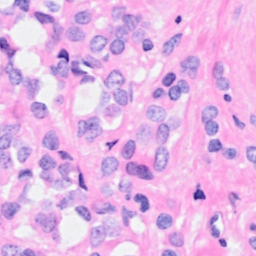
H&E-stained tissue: Breast